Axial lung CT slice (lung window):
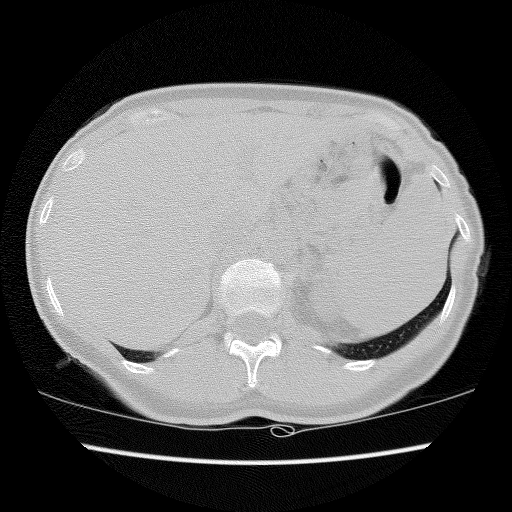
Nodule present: no